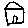
Label: house